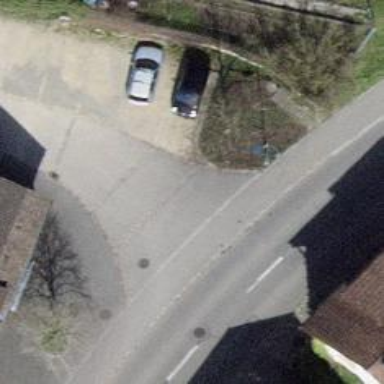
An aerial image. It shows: Paved residential road.